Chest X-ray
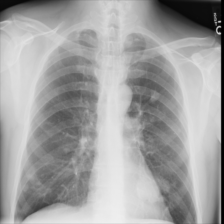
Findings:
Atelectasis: negative
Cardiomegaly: negative
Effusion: negative
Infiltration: negative
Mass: positive
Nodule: positive
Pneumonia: negative
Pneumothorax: negative
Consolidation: negative
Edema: negative
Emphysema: negative
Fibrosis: negative
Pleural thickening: negative
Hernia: negative